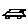
Label: car